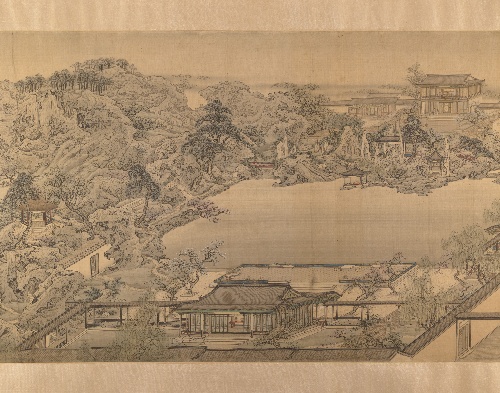
Title: 清  佚名  臨袁江瞻園圖  卷|View of a Garden Villa
Artist: Yuan Jiang
Artist bio: active ca.1680–ca.1730
Date: 18th century (?)
Object type: Handscroll
Classification: Paintings
Medium: Handscroll; ink and color on silk
Culture: China
Period: Qing dynasty (1644–1911)
Dimensions: Image: 20 1/2 x 116 1/8 in. (52.1 x 295 cm)
Overall with mounting: 256 5/8 x 24 7/8 in. (651.8 x 63.2 cm)
Department: Asian Art
Credit line: From the P. Y. and  Kinmay W. Tang Family Collection, Gift of Constance Tang Fong, in honor of her mother, Mrs. P. Y. Tang, 1982
Accession year: 1982
Repository: Metropolitan Museum of Art, New York, NY
Tags: Gardens